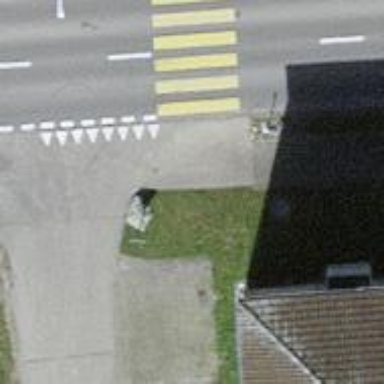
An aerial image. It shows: Sidewalk along the footway.